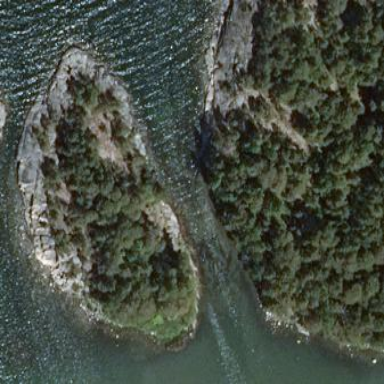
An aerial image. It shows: Island with natural coastline.